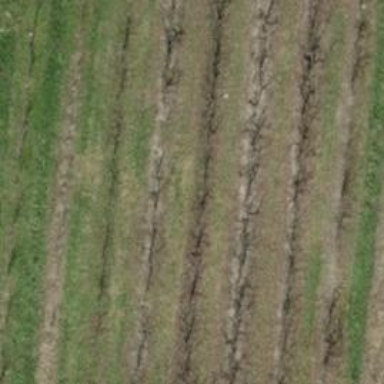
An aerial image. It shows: Orchard.